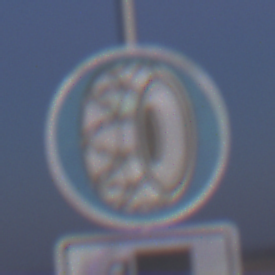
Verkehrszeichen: SchneekettenVorgeschrieben
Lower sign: SonstigeOderMehrspurigeFahrzeuge3
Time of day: SunriseSunset
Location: Outdoor (Nature)
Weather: Clear
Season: NotSpecified
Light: Natural